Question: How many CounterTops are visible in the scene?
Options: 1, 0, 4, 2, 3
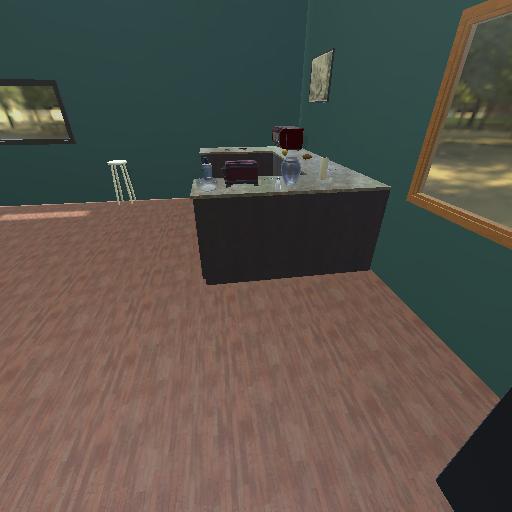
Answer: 1